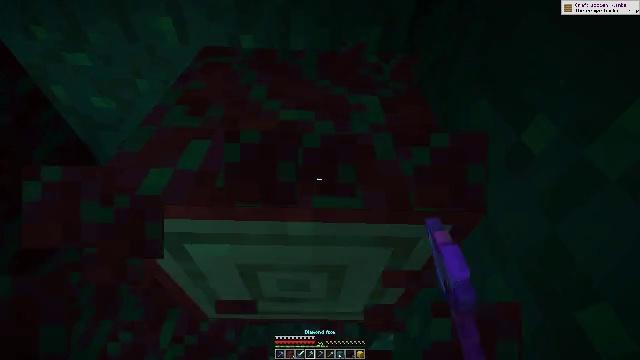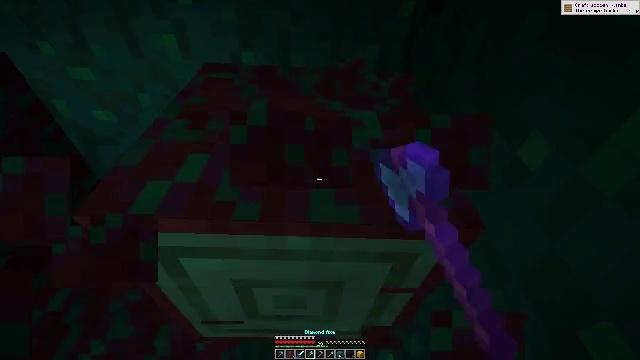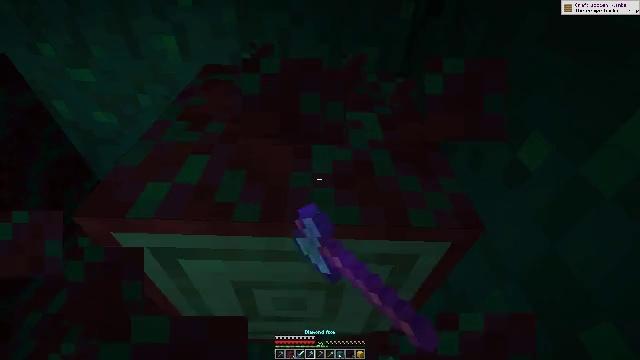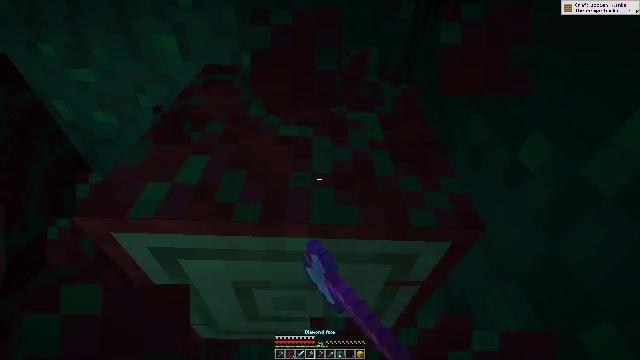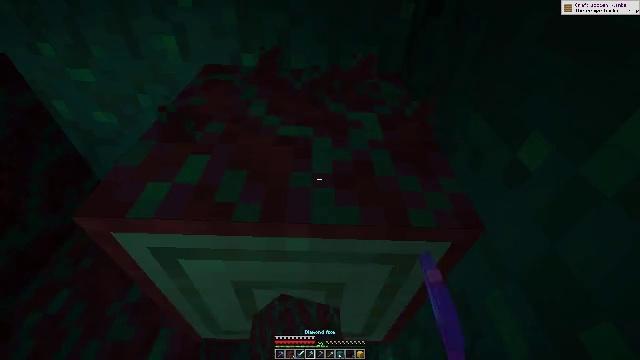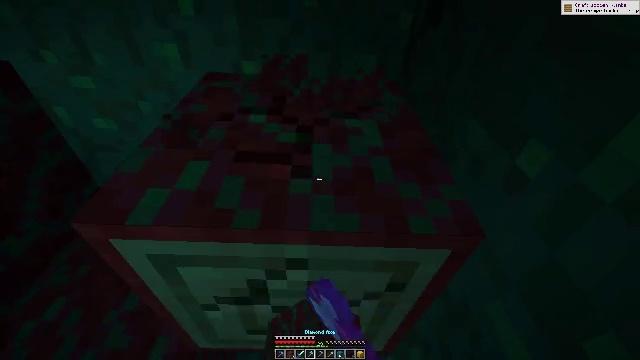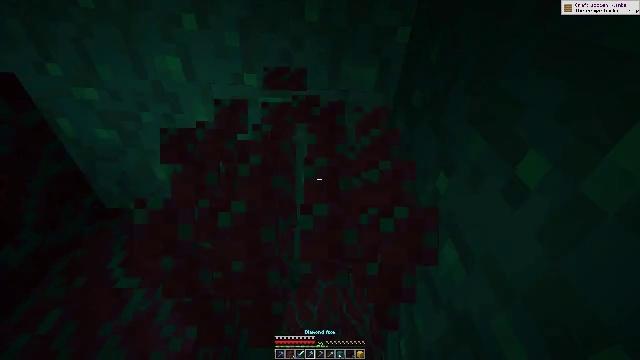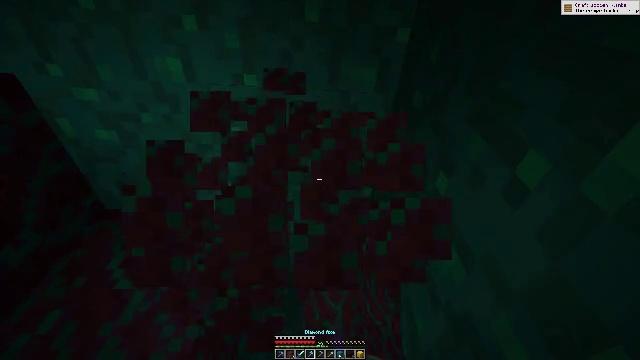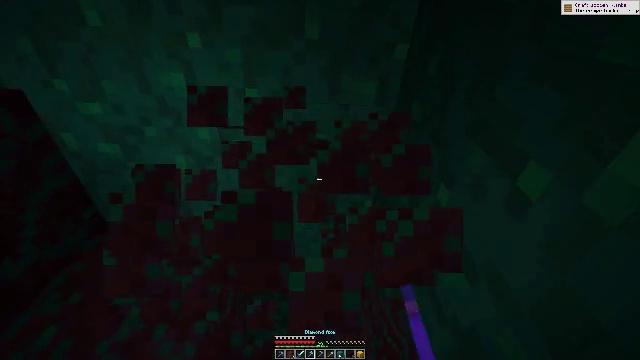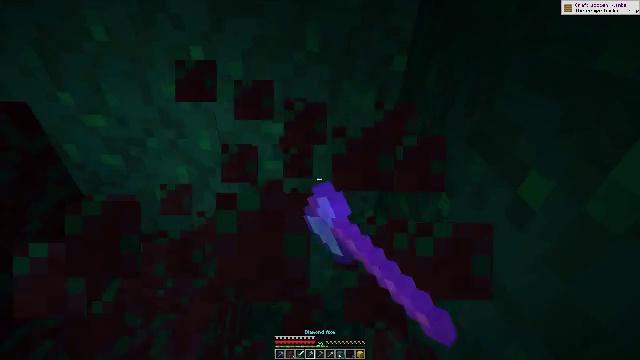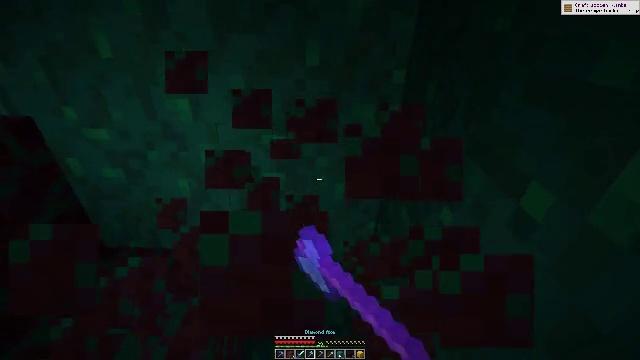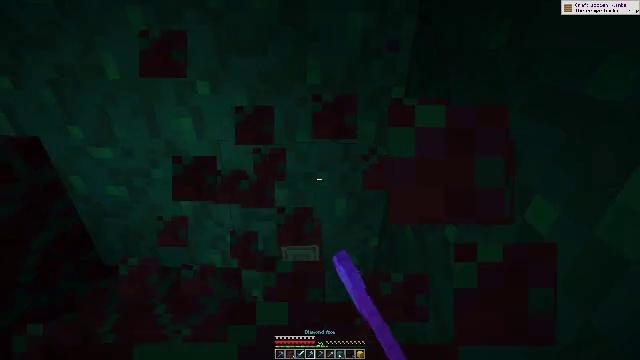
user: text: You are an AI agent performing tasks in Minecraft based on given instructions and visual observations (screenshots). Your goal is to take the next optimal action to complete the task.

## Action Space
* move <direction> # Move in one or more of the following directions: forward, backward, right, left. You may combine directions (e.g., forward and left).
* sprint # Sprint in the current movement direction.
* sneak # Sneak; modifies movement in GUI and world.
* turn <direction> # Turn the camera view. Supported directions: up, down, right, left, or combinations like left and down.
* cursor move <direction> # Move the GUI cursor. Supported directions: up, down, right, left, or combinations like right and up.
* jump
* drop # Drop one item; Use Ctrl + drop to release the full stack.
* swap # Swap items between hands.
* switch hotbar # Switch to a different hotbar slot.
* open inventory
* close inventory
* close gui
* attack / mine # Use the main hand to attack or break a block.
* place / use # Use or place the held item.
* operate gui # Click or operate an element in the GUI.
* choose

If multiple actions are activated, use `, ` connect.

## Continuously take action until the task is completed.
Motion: motion action
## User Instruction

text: Break the warped stem block.
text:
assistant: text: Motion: turn up, attack / mine
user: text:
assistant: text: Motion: attack / mine
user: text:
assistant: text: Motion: attack / mine
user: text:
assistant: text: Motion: attack / mine
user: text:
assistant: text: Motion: turn up, attack / mine
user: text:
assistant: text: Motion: turn up, attack / mine
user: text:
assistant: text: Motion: attack / mine
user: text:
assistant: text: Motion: turn up, attack / mine
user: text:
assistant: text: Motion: turn up, attack / mine
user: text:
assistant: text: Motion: turn up, attack / mine
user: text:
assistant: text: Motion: turn up, attack / mine
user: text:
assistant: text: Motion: attack / mine